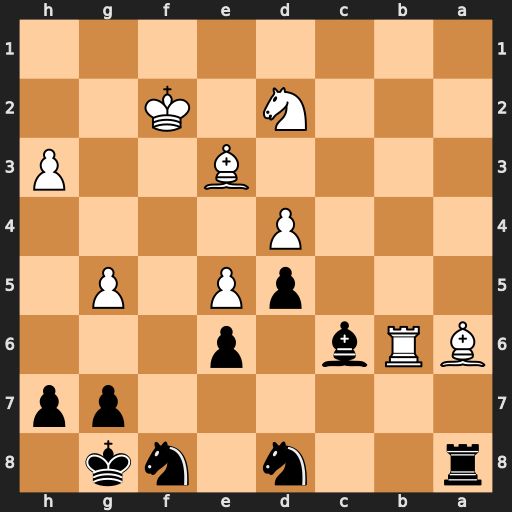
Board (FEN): r2n1nk1/6pp/BRb1p3/3pP1P1/3P4/4B2P/3N1K2/8
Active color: b
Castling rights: -
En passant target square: -
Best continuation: Nd7 Rxc6 Nxc6